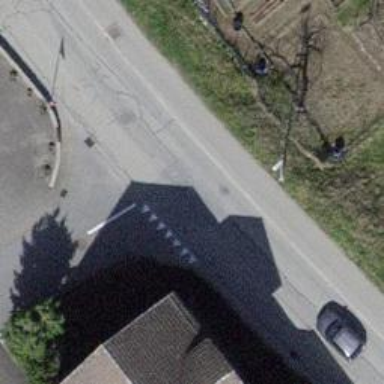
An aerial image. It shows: Residential road with asphalt surface.